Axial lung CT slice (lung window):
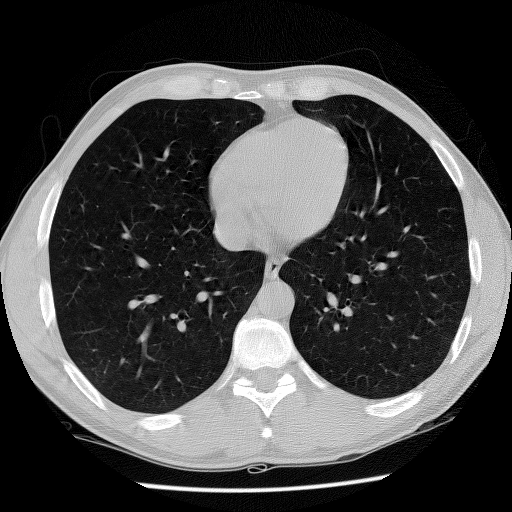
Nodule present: no